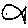
Label: fish